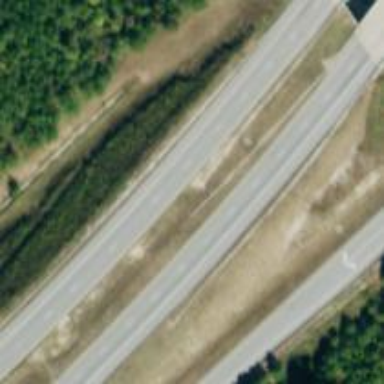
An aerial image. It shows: Asphalt surface motorway with expressway access.